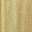
Piece: xx